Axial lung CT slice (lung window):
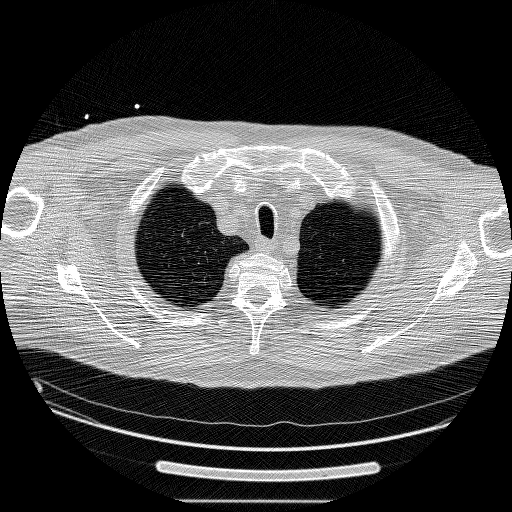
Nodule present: no